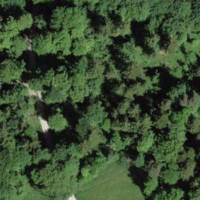
EUNIS habitat code: 44
Species observed at this site:
Clinopodium vulgare
Prunus spinosa